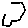
Label: hexagon